Aerial crown-view tile of a tropical tree (Barro Colorado Island, Panama), acquired 20240716:
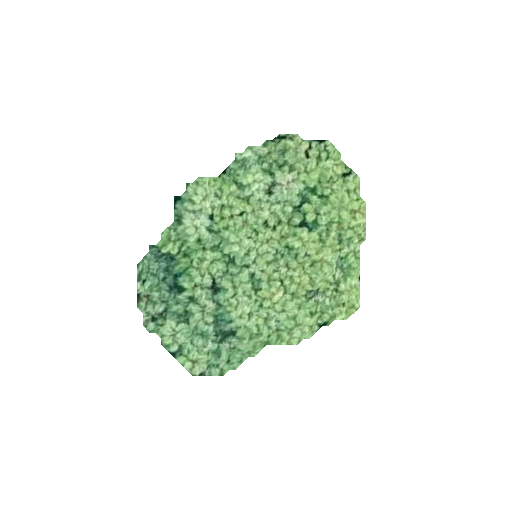
Species: Trattinnickia aspera
GBIF accepted scientific name: Trattinnickia aspera
Crown area: 60.795 m²